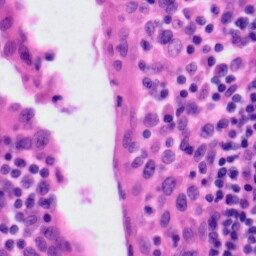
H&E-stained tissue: Tonsil